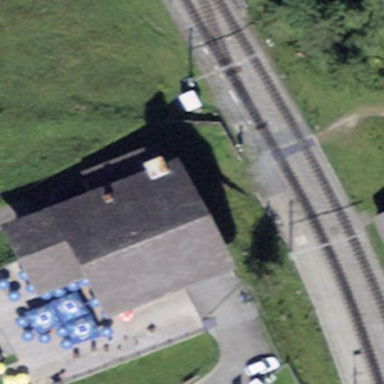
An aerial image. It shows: Restaurant building.